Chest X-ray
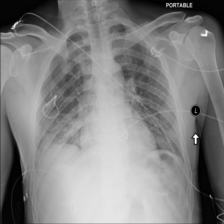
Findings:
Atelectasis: negative
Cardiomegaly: negative
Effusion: negative
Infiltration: negative
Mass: negative
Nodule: negative
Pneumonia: negative
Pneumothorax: positive
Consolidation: negative
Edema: negative
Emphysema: negative
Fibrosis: negative
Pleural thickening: negative
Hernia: negative